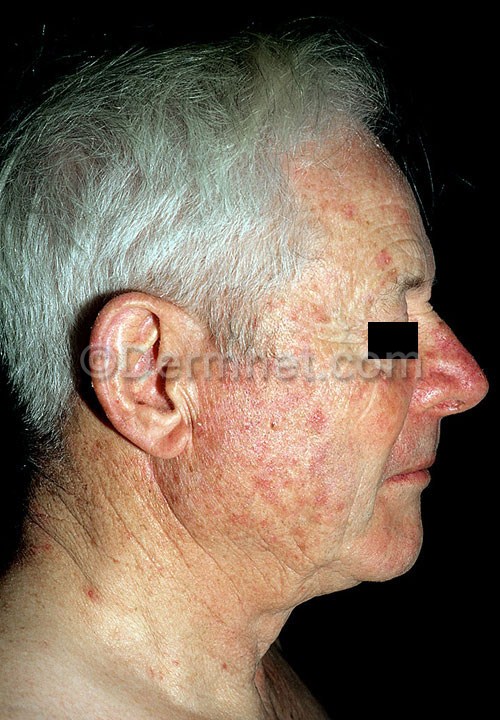
Disease: Actinic Keratosis Basal Cell Carcinoma and other Malignant Lesions